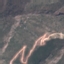
Label: HerbaceousVegetation